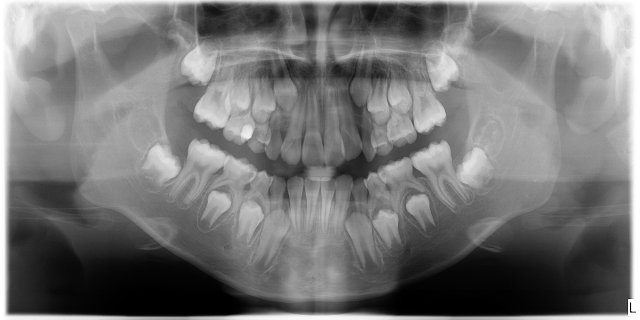
child